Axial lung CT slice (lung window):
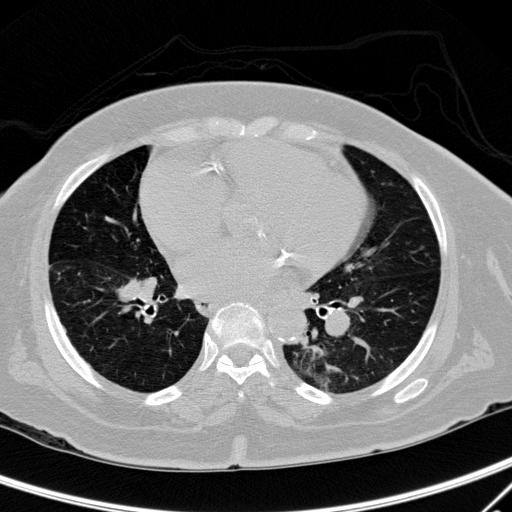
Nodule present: no